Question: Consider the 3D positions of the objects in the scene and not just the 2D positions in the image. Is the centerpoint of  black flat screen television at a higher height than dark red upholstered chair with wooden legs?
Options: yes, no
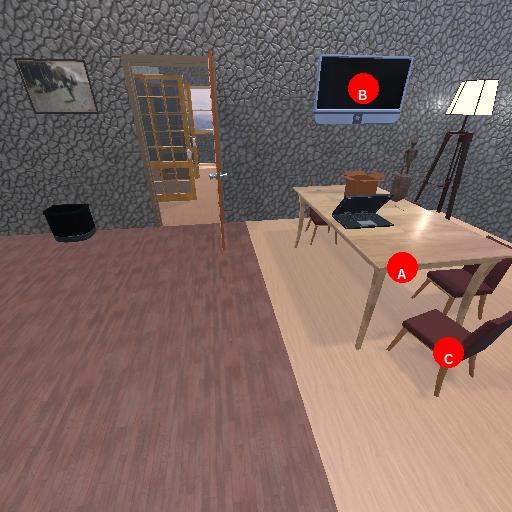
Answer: yes